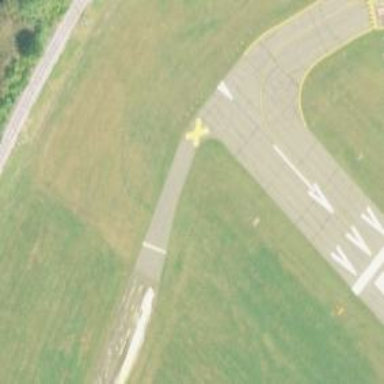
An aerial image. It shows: Image of taxiway at airport.